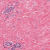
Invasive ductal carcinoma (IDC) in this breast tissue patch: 0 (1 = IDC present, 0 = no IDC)